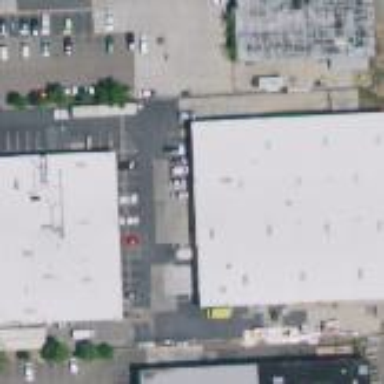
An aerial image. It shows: Industrial building.